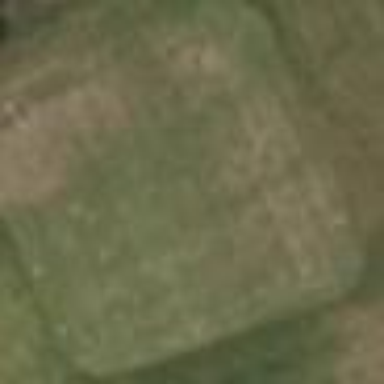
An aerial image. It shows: Golf tee.